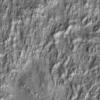
Label: not_dusty